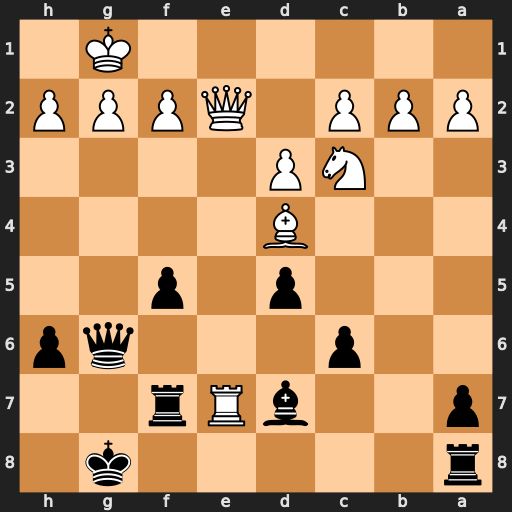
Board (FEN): r5k1/p2bRr2/2p3qp/3p1p2/3B4/2NP4/PPP1QPPP/6K1
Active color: b
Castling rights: -
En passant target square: -
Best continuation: Rxe7 Qxe7 Re8